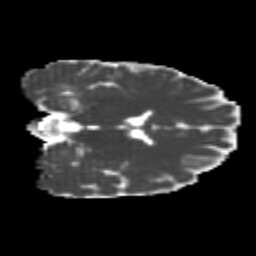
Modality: MD
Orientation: coronal
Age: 24
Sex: female
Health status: healthy
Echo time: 0.074 s